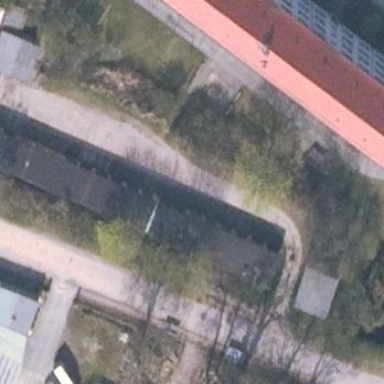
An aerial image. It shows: Group of garages.